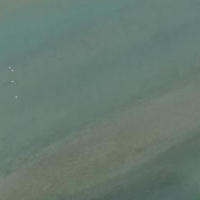
EUNIS habitat code: 15
Species observed at this site:
Aix galericulata